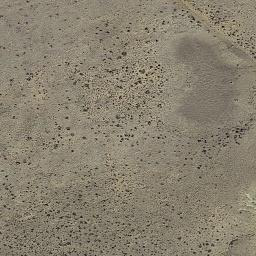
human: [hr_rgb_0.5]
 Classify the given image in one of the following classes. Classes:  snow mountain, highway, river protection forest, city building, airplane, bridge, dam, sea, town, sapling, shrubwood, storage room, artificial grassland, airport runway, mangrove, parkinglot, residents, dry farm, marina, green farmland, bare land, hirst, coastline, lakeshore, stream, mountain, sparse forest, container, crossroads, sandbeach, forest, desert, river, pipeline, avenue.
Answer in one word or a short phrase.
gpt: bare land